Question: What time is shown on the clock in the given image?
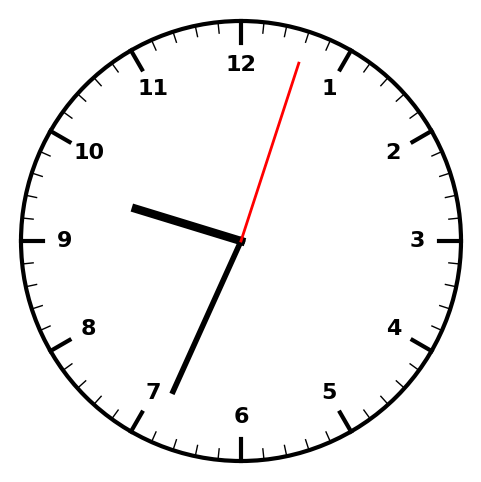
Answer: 09:34:03